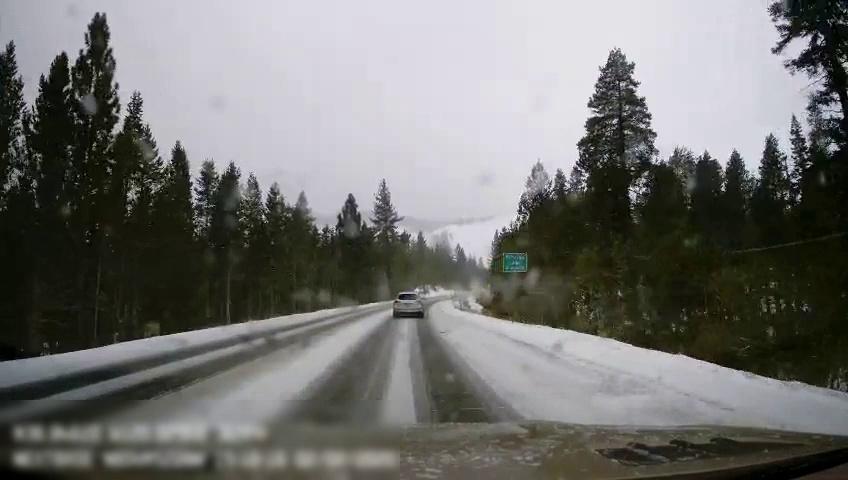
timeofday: Day
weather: Snowy
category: Drivable Space
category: Vehicles | SUV
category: Lanes | Opposite Lane
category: Traffic | Signs